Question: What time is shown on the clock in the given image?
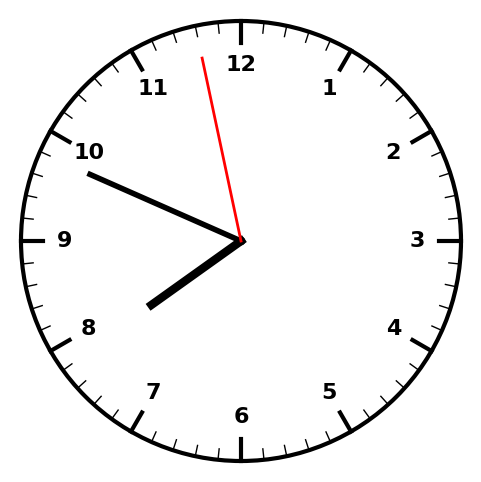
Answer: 07:48:58